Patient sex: M
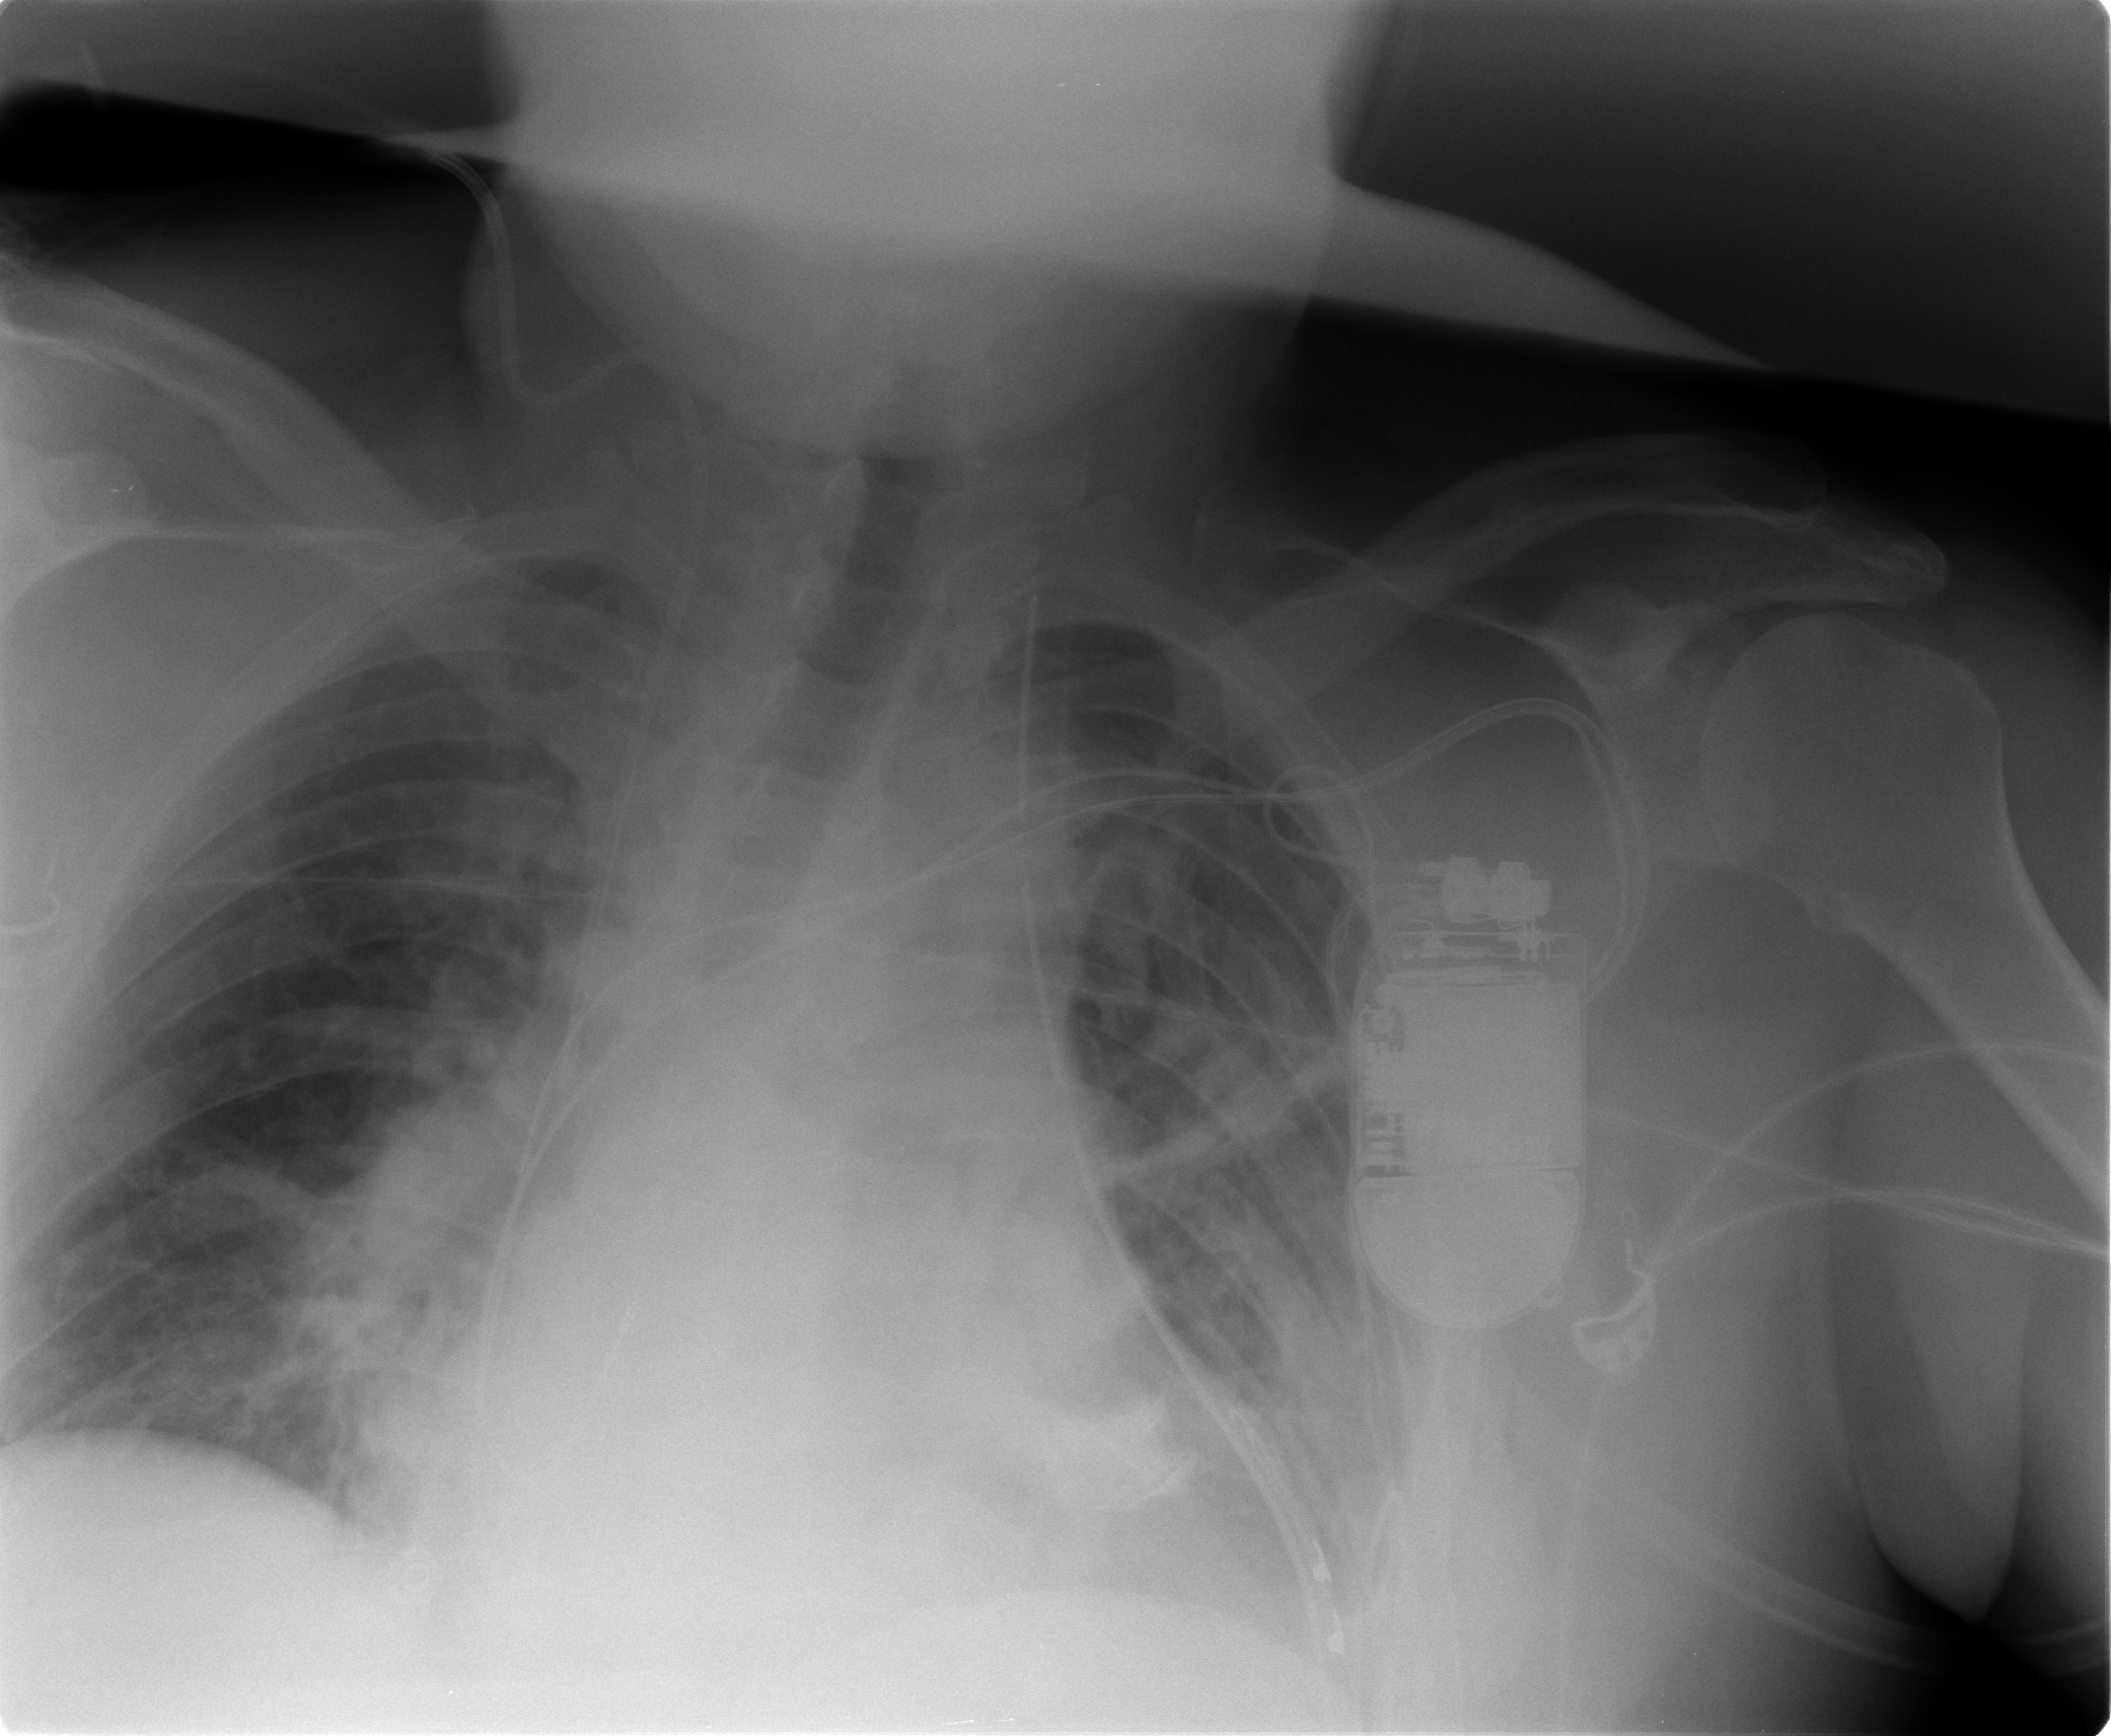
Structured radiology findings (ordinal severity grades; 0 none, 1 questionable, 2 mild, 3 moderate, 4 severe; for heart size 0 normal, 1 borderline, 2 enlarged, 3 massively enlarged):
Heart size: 1
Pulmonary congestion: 2
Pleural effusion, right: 0
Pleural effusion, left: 0
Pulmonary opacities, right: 2
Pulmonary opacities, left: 1
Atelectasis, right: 2
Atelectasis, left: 2